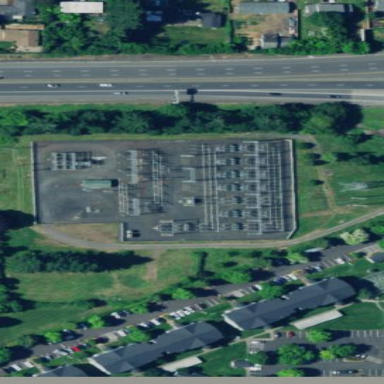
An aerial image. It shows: Distribution level power substation.